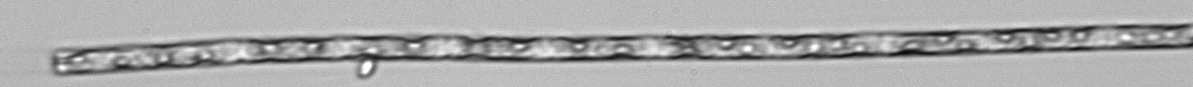
Label: Guinardia_delicatula